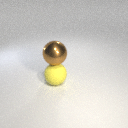
large yellow rubber sphere below large brown metal sphere